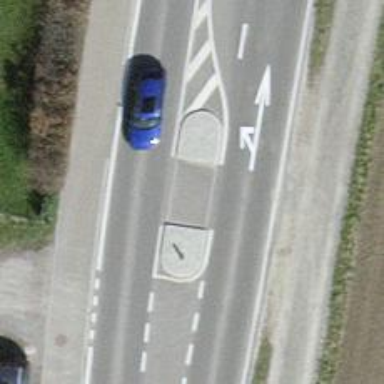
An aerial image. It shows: Unmarked crossing on footway.